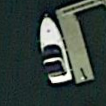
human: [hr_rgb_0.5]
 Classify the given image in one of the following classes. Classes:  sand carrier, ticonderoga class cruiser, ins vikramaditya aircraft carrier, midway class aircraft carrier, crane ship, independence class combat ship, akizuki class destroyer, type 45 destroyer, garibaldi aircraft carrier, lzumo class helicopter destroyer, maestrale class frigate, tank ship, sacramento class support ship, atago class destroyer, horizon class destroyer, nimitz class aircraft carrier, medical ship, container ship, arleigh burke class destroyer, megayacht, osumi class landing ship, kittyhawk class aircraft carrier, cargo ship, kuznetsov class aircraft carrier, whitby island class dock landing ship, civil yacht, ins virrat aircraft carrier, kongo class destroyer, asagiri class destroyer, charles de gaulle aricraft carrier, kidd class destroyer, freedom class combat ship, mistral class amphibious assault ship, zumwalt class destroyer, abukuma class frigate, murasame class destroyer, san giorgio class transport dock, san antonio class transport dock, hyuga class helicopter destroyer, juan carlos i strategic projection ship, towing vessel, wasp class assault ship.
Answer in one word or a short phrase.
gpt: Civil yacht